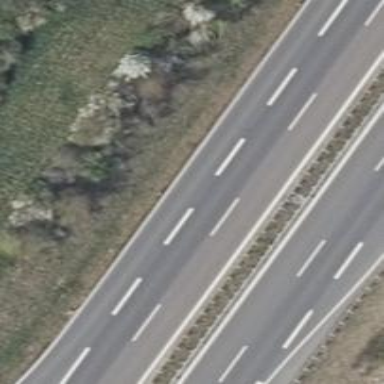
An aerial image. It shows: Asphalt motorway.